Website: crate-barrel
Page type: receipt
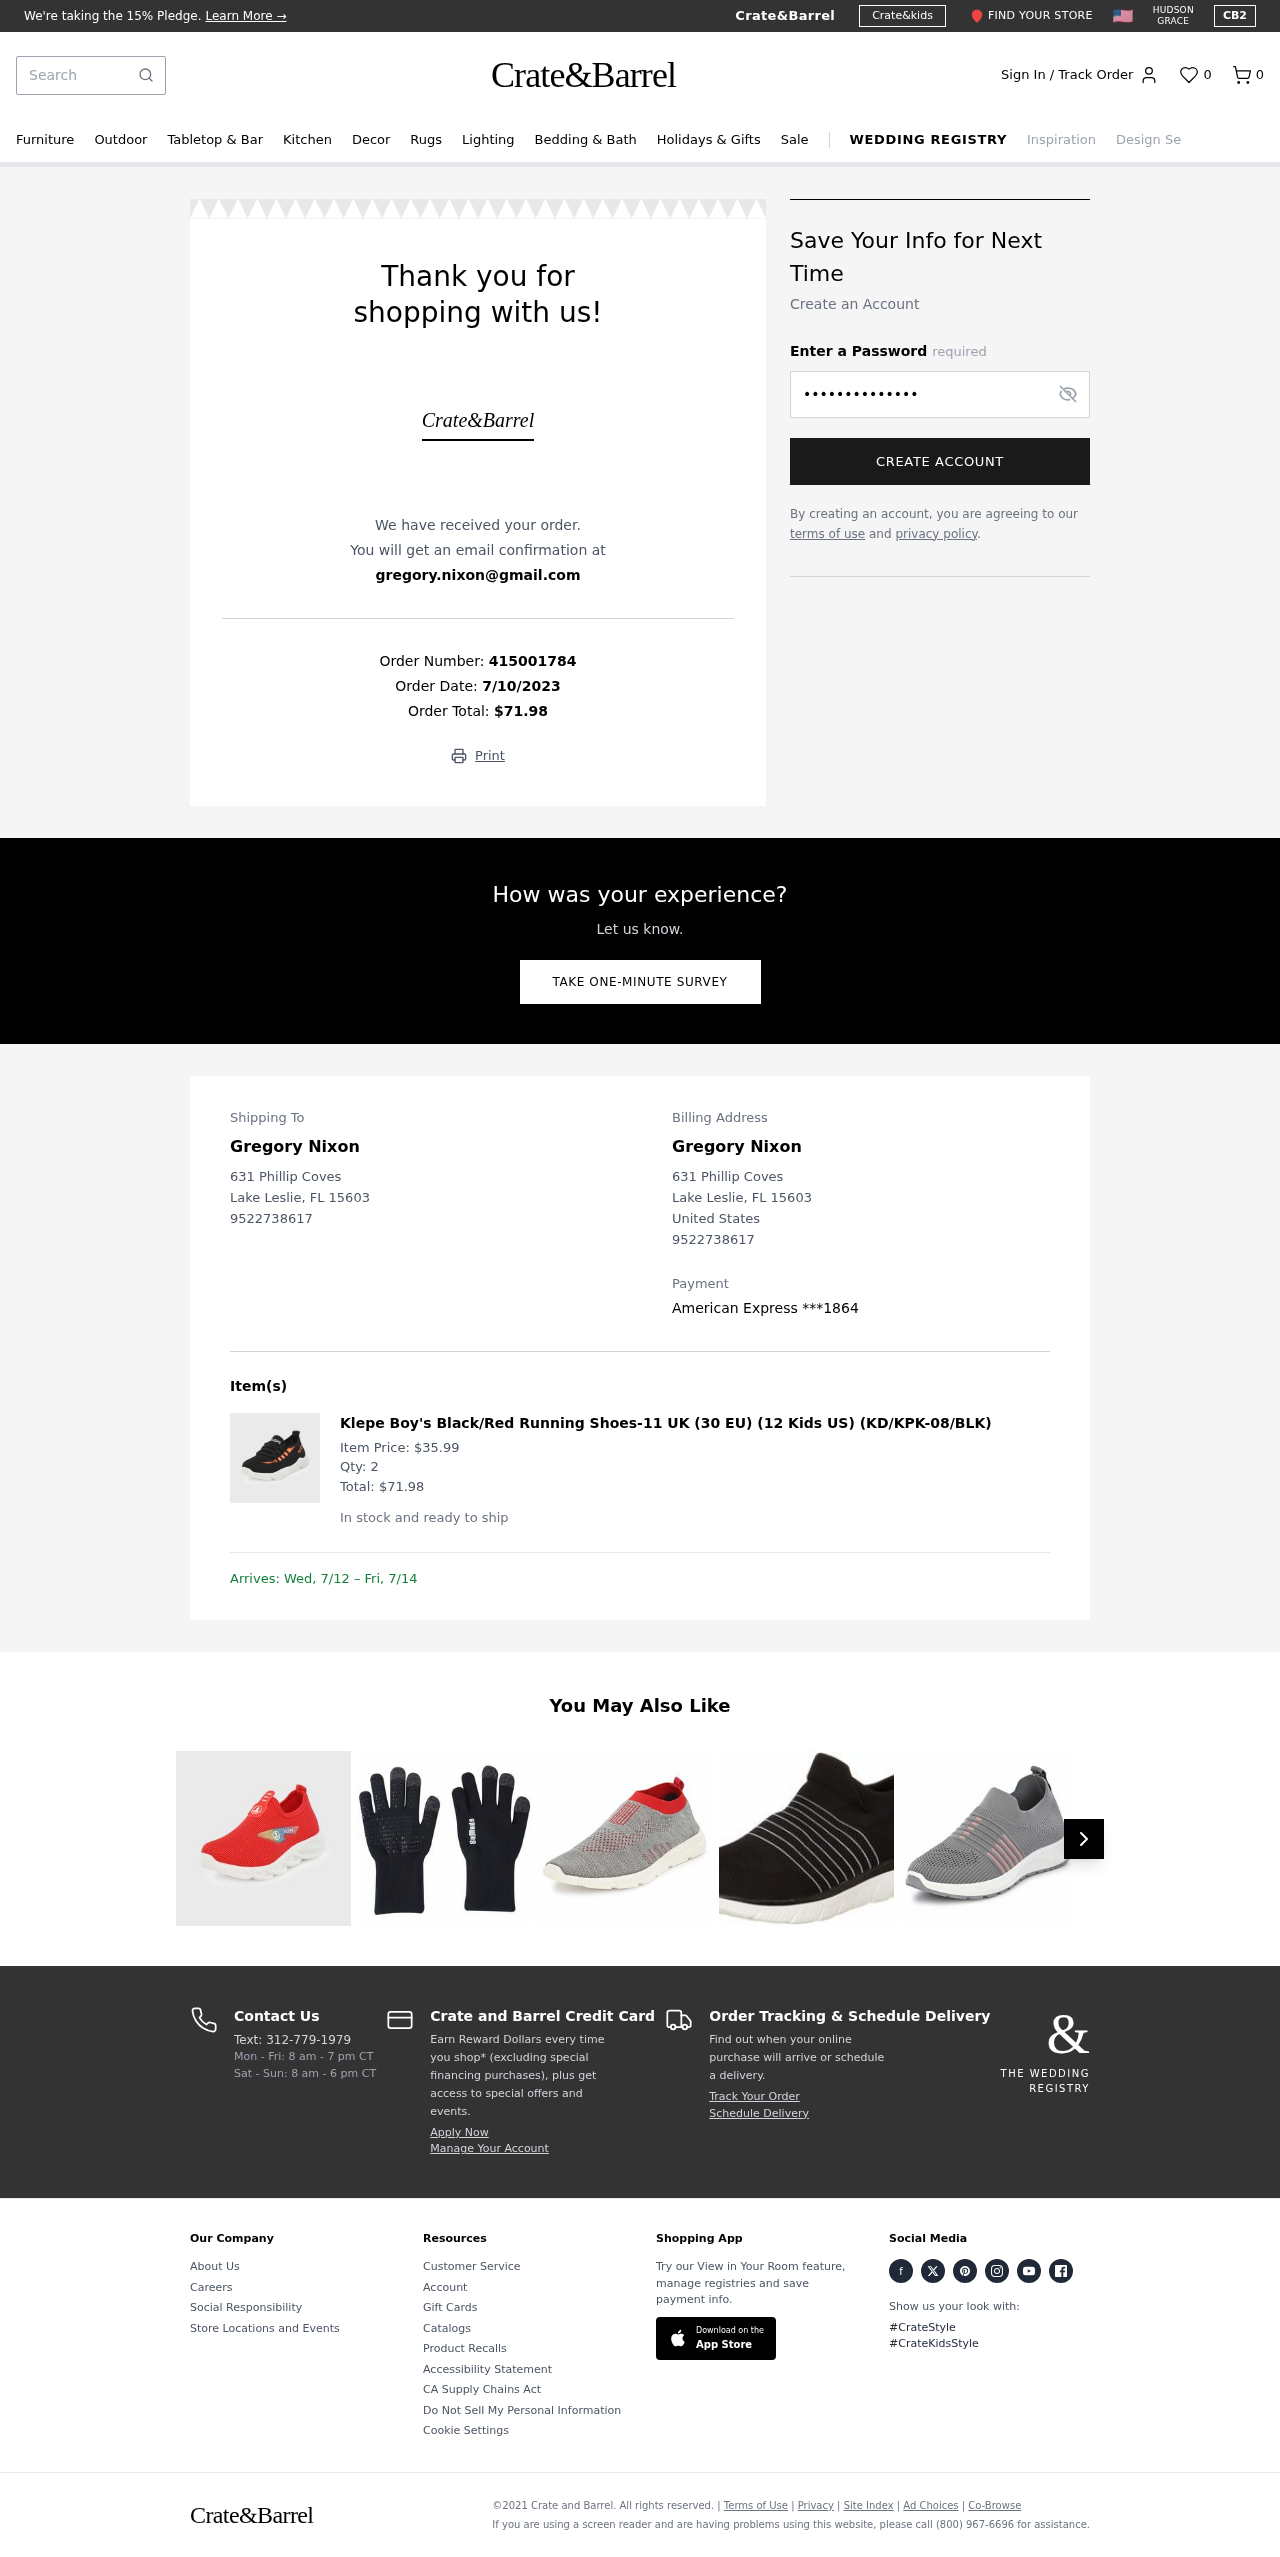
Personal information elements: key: PII_CARD_LAST4
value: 1864
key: PII_CARD_TYPE
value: American Express
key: PII_CITY
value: Lake Leslie
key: PII_COUNTRY
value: United States
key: PII_EMAIL
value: gregory.nixon@gmail.com
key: PII_FULLNAME
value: Gregory Nixon
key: PII_PHONE
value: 9522738617
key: PII_POSTCODE
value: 15603
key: PII_STATE_ABBR
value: FL
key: PII_STREET
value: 631 Phillip Coves
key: PII_FULLNAME2
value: Gregory Nixon
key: PII_STREET2
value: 631 Phillip Coves
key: PII_CITY2
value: Lake Leslie
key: PII_STATE_ABBR2
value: FL
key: PII_POSTCODE2
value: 15603
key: PII_PHONE2
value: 9522738617
Product elements: key: PRODUCT1_NAME
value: Klepe Boy's Black/Red Running Shoes-11 UK (30 EU) (12 Kids US) (KD/KPK-08/BLK)
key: PRODUCT1_PRICE
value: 35.99
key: PRODUCT1_QUANTITY
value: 2
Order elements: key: ORDER_NUM_ITEMS
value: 0
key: ORDER_ID
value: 415001784
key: ORDER_DATE
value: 7/10/2023
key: ORDER_TOTAL
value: $71.98
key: ORDER_ITEM_TOTAL
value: $71.98
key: ORDER_DELIVERY_DATE
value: Wed, 7/12 – Fri, 7/14
Search elements: key: HEADER_SEARCH
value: Search
Other elements: key: FAVORITES_COUNT
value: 0